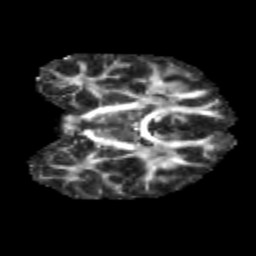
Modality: FA
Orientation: coronal
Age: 11
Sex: male
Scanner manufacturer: siemens
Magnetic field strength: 3 T
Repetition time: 3.8 s
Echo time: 0.07 s